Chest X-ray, PA view. Patient: 84 years old, sex F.
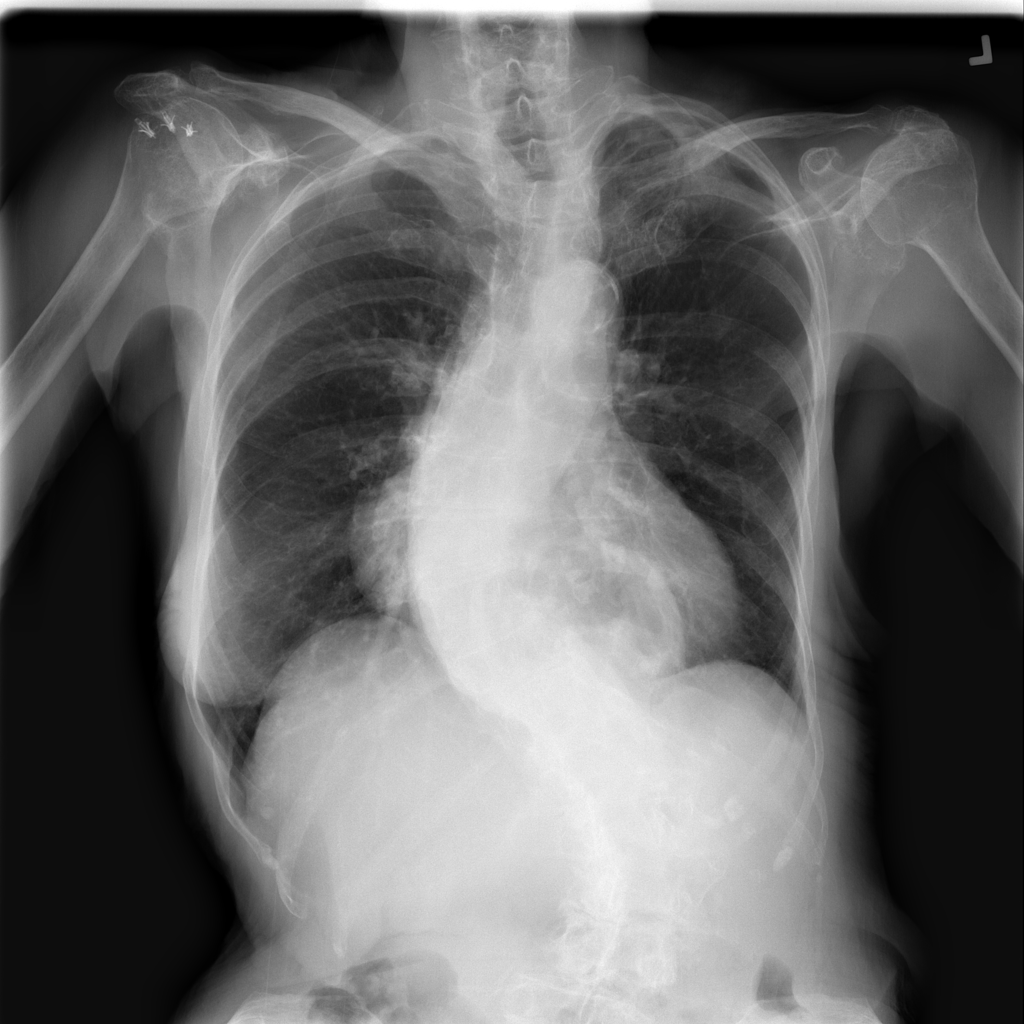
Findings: Cardiomegaly, Hernia